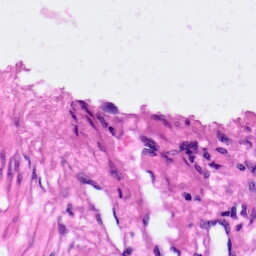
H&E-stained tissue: Pancreatic